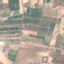
Land use / land cover: PermanentCrop